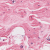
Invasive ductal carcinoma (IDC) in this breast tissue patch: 0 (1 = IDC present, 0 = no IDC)